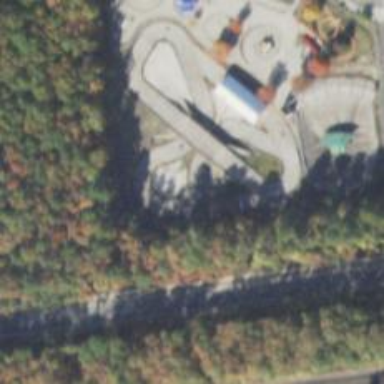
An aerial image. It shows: Karting raceway for sports activities.